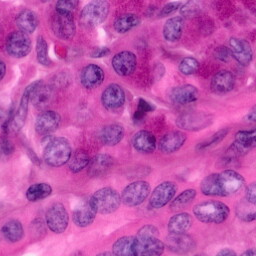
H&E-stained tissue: Pancreatic